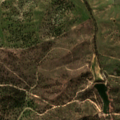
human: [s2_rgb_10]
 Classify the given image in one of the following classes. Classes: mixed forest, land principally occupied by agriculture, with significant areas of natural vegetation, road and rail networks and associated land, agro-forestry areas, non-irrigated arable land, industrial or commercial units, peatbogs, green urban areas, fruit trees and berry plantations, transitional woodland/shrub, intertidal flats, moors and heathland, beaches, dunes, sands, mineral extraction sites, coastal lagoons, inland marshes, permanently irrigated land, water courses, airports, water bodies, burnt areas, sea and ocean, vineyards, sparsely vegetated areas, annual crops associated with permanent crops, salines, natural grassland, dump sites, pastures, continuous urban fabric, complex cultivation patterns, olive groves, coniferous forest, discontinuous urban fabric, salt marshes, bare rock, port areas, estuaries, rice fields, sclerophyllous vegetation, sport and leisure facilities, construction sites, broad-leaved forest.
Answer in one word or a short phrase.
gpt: pastures, agro-forestry areas, broad-leaved forest, transitional woodland/shrub